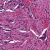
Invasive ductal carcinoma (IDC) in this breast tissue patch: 0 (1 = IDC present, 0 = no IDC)